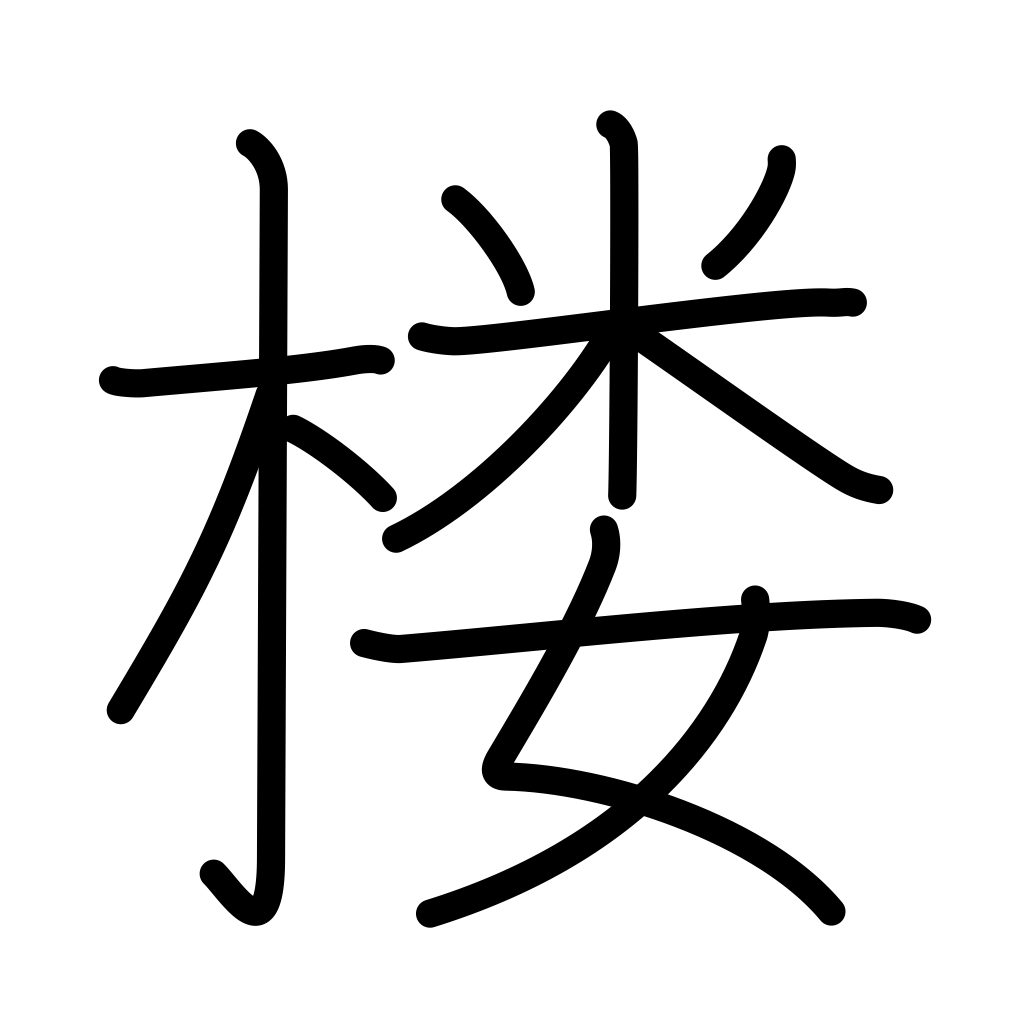
Meaning: watchtower, lookout, high building